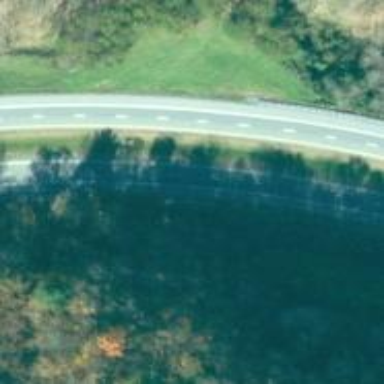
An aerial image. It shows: Trunk highway with expressway features.